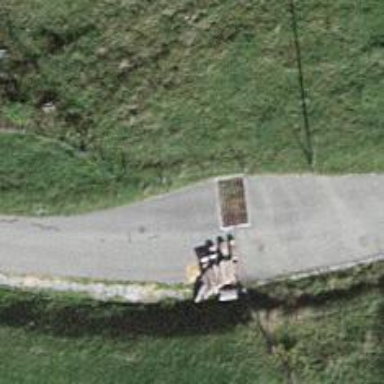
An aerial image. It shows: Cattle grid barrier.